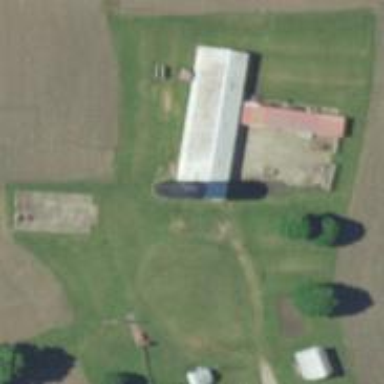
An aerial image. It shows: Farmyard area.